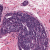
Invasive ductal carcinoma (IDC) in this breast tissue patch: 0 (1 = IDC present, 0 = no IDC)